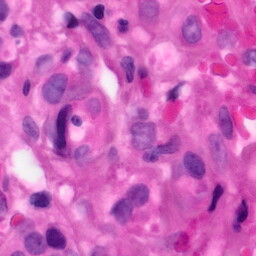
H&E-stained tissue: Pancreatic